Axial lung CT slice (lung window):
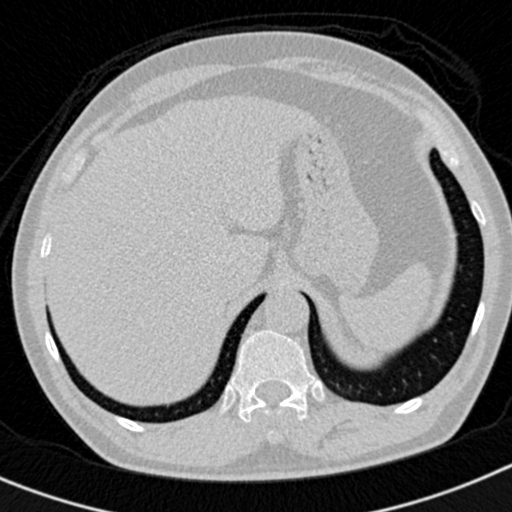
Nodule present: no